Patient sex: F
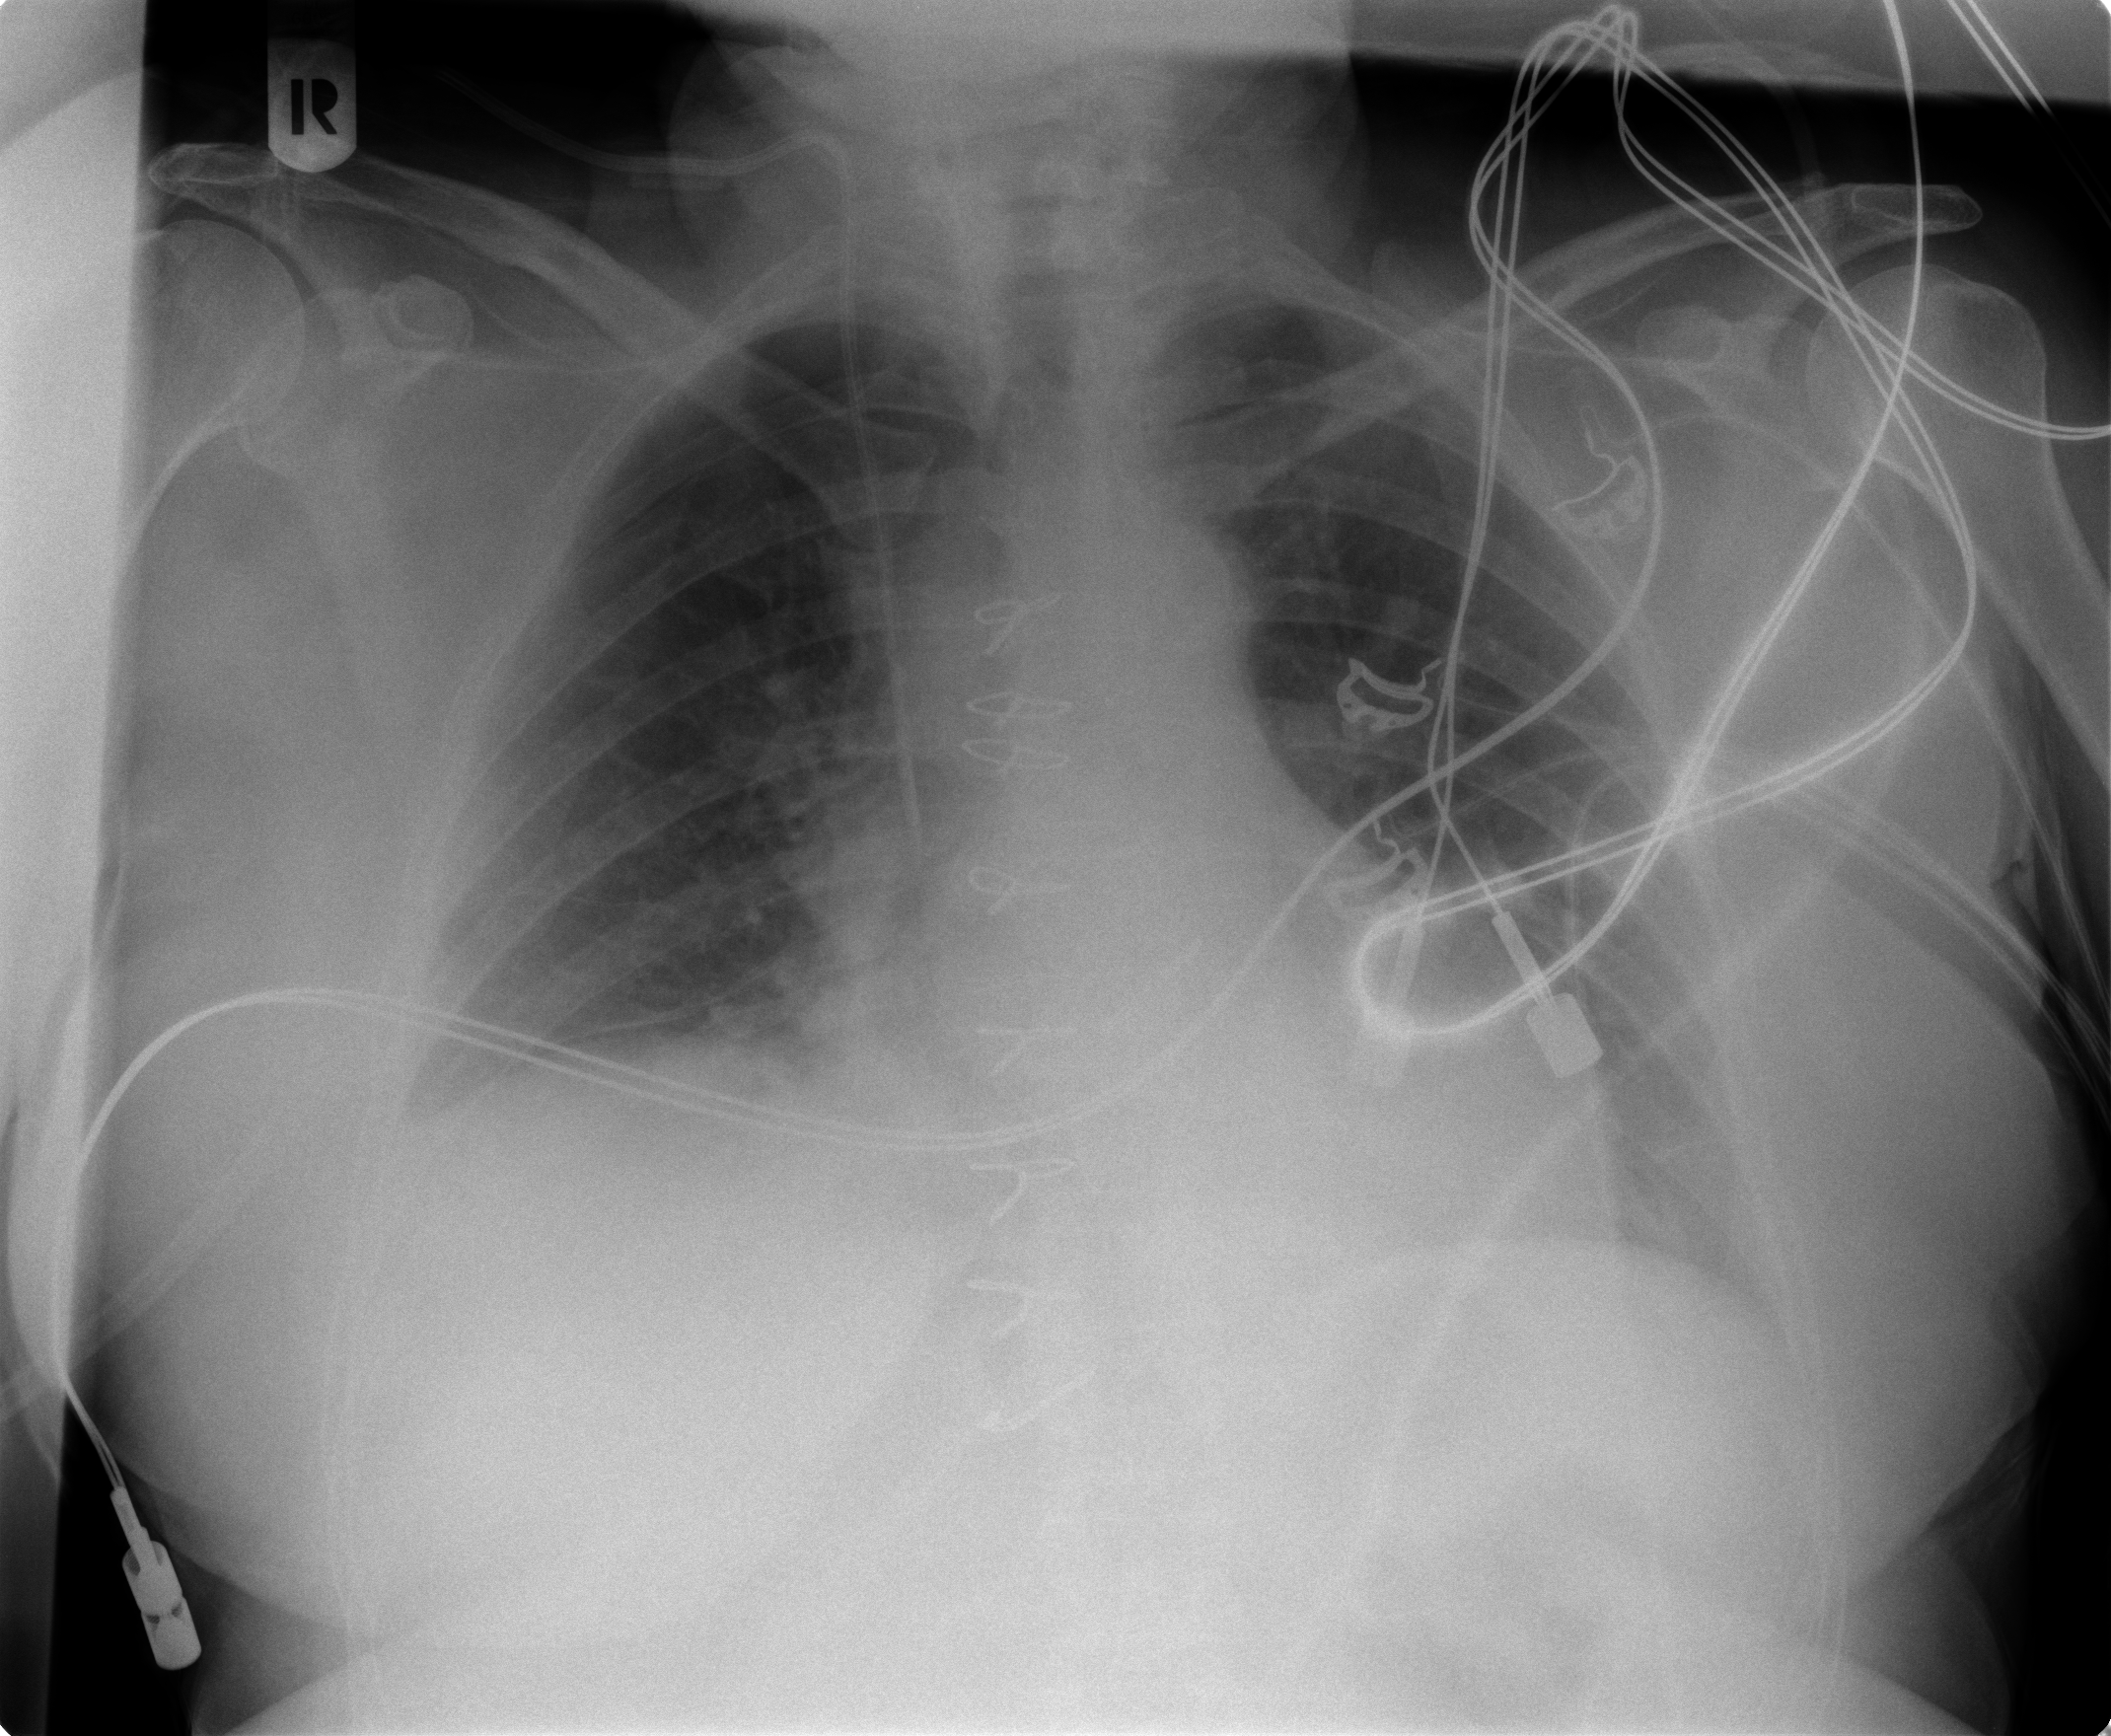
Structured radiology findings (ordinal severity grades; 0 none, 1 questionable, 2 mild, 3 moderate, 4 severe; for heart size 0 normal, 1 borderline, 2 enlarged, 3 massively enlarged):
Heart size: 1
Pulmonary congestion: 0
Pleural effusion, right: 0
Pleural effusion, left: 2
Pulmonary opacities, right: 0
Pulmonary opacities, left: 0
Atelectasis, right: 0
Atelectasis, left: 2